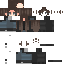
A female human skin with medium skin, wearing brown long hair dressed in a blue hoodie and gray jeans, featuring a closed mouth.